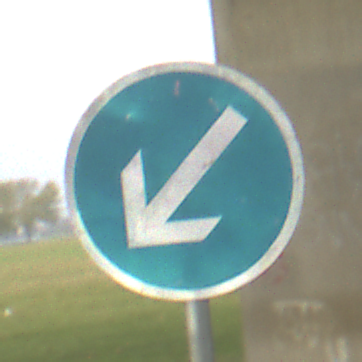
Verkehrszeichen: VorgeschriebeneVorbeifahrtLinks
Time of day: SunriseSunset
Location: Outdoor (Suburban)
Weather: PartlyCloudy
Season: NotSpecified
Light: Natural